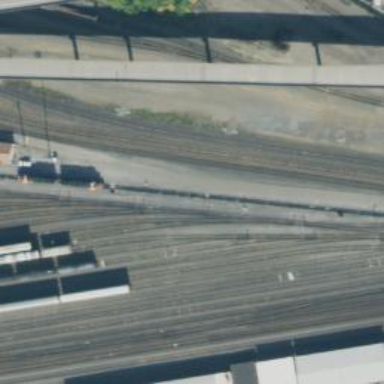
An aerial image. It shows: Railway yard used for servicing trains.